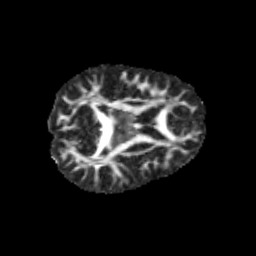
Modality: FA
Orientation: axial
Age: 11
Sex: male
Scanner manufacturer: siemens
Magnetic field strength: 3 T
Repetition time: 3.8 s
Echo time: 0.07 s